Field crop: maize
Growth stage: 2
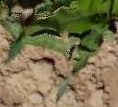
Species: maize